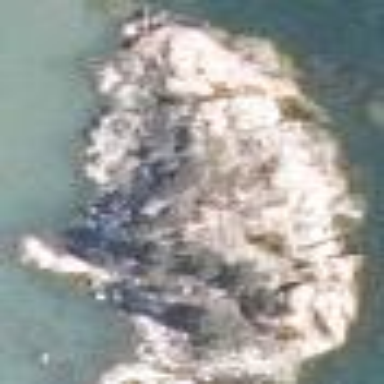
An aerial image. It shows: Islet along the coastline.